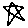
Label: star